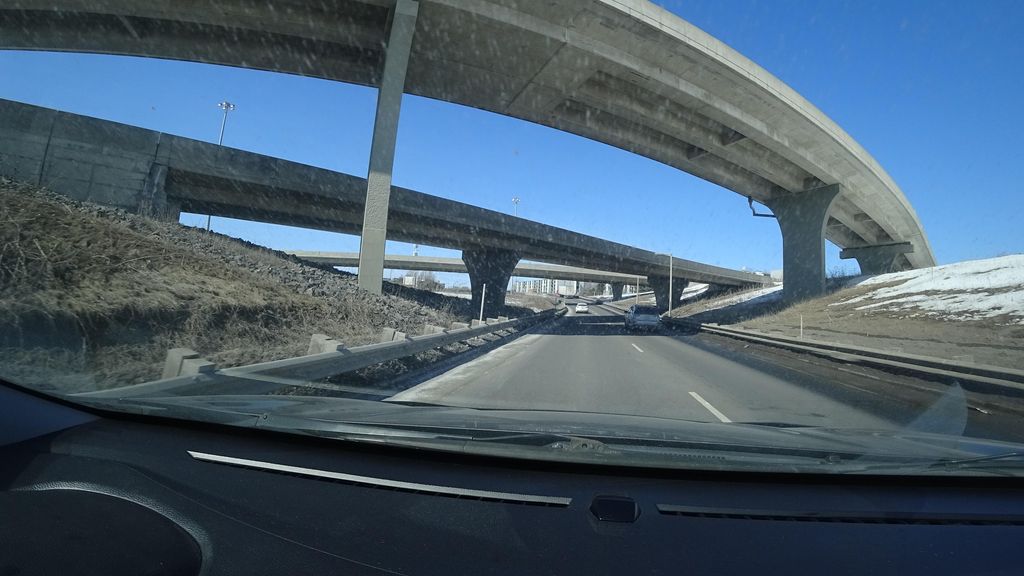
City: quebec_city